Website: macys
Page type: account-selection
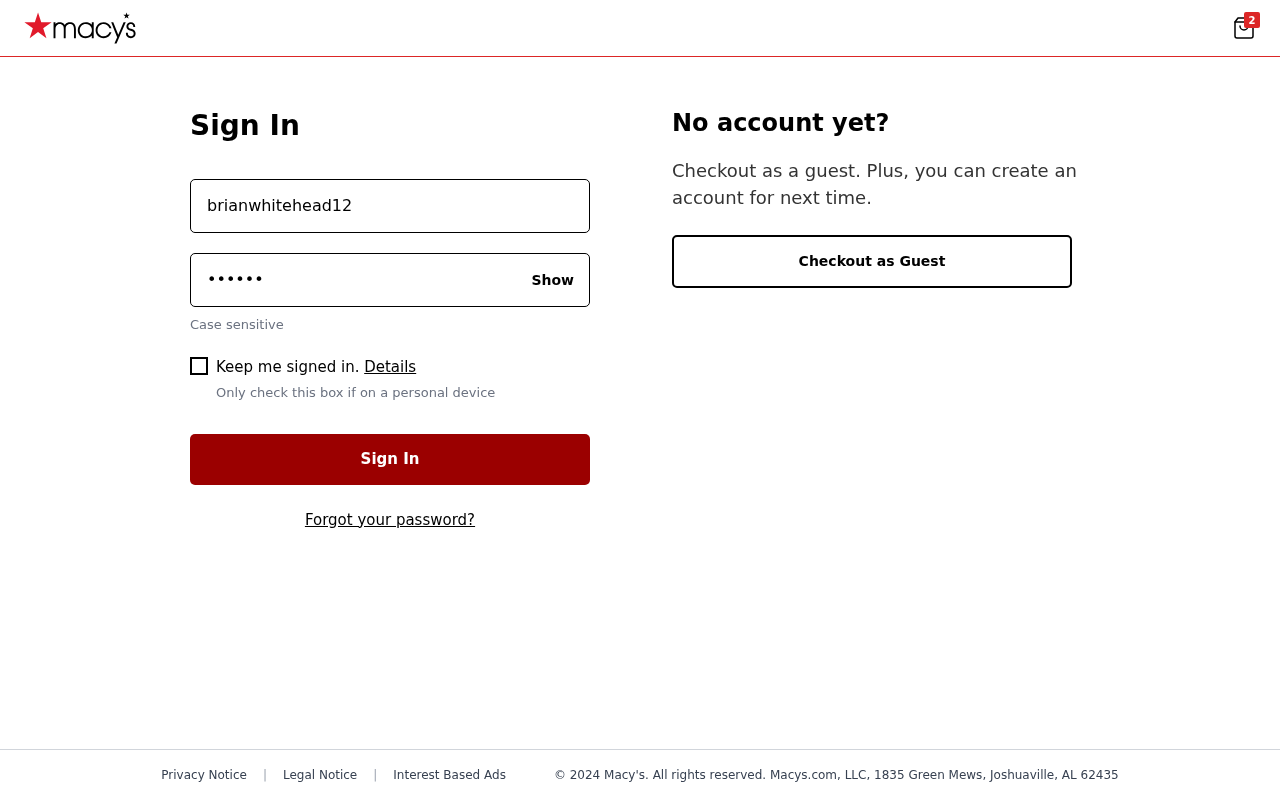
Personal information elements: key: PII_LOGIN_USERNAME
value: brianwhitehead12
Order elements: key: ORDER_NUM_ITEMS
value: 2